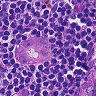
Metastatic tissue present: yes